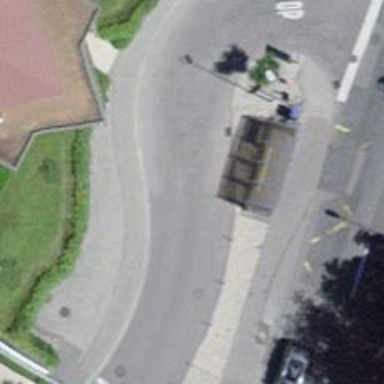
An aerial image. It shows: Bus stop with sheltered platform for public transport.